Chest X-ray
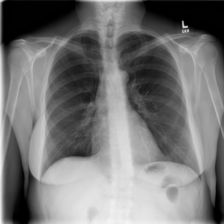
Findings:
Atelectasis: negative
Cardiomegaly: negative
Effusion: negative
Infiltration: negative
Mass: negative
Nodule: negative
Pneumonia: negative
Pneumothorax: negative
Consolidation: negative
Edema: negative
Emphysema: negative
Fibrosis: positive
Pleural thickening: negative
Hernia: negative